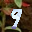
Label: 9